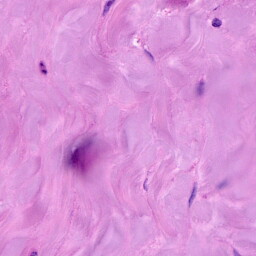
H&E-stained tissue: Breast